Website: home-depot
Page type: delivery-shipping
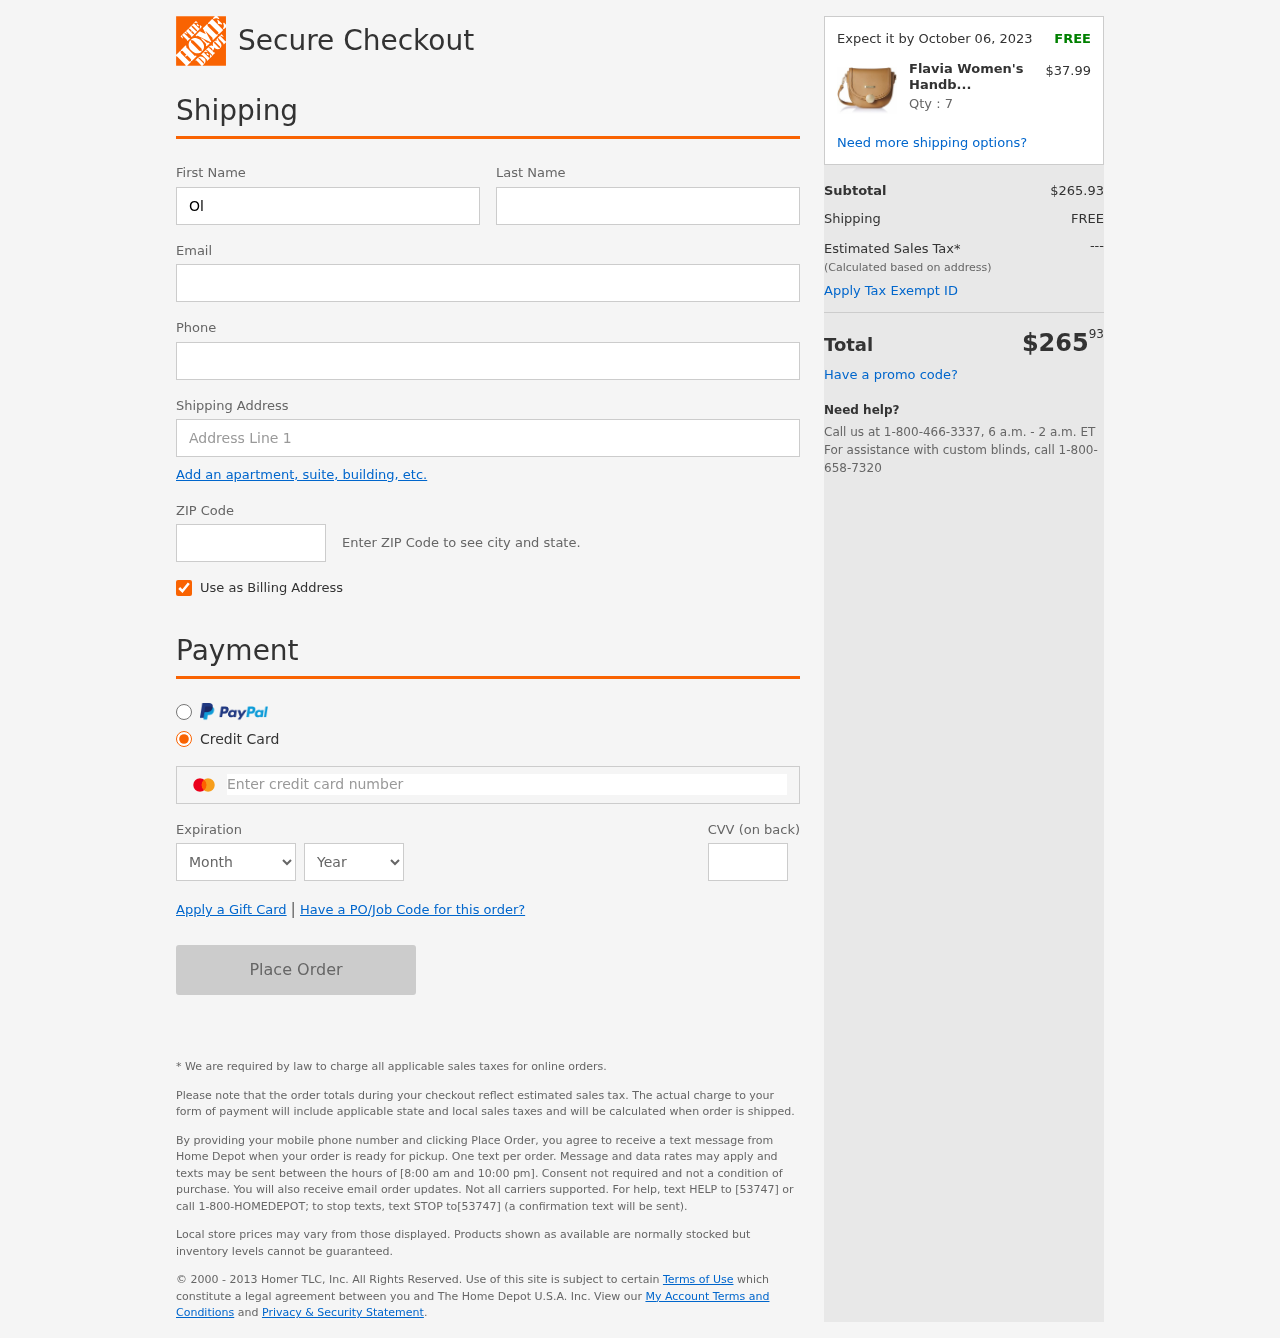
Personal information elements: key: PII_CARD_CVV
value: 751
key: PII_CARD_EXPIRY_MONTH
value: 01
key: PII_CARD_EXPIRY_YEAR
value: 27
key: PII_CARD_NUMBER
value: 2224 1572 1771 9883
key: PII_EMAIL
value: olivia.watkins@yahoo.com
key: PII_FIRSTNAME
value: Olivia
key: PII_LASTNAME
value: Watkins
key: PII_PHONE
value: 4105774994
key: PII_POSTCODE
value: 77218
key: PII_STREET
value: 154 Cooper Landing
Product elements: key: PRODUCT1_NAME
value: Flavia Women's Handbag (Khaki)
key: PRODUCT1_PRICE
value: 37.99
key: PRODUCT1_QUANTITY
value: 7
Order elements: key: ORDER_DELIVERY_DATE
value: Expect it by October 06, 2023
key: ORDER_SUBTOTAL
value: $265.93
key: ORDER_SHIPPING_COST
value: FREE
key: ORDER_TOTAL
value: $26593